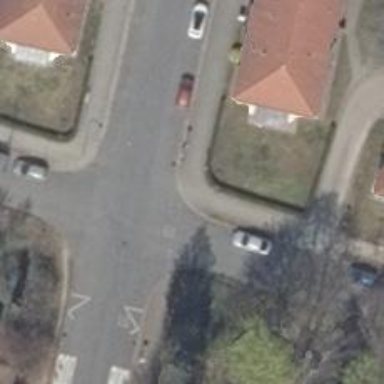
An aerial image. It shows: Sidewalk along the footway.